Question: I am trying to display average vacation days and sick days for 3 periods.
So far I have this SQL query:
'''
SELECT AVG(VACATIONHOURS) AS 'Vacation hours', AVG(SICKLEAVEHOURS) AS 'SICK DAYS'
FROM HUMANRESOURCES.EMPLOYEE E
WHERE E.BIRTHDATE BETWEEN '01-01-1960' AND '12-31-1969'
UNION ALL
SELECT AVG(VACATIONHOURS) AS 'VACATION', AVG(SICKLEAVEHOURS) AS 'SICK DAYS'
FROM HUMANRESOURCES.EMPLOYEE E
WHERE E.BIRTHDATE BETWEEN '01-01-1970' AND '12-31-1979'
UNION ALL
SELECT AVG(VACATIONHOURS) AS 'VACATION', AVG(SICKLEAVEHOURS) AS 'SICK DAYS'
FROM HUMANRESOURCES.EMPLOYEE E
WHERE E.BIRTHDATE BETWEEN '01-01-1980' AND '12-31-1989'
;
'''
My output only has 2 columns sick and vacation day and 3 rows under with numbers.

My question is how to add a 3rd column that will show years?
I need that for report builder, so I can represent that information correctly
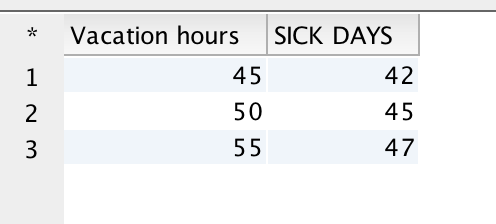
Answer: I hope you are looking to add the year in the where clause then just add max(years)
'''
SELECT AVG(VACATIONHOURS) AS 'Vacation hours',
AVG(SICKLEAVEHOURS) AS 'SICK DAYS',
max('1960 to 1969')
FROM HUMANRESOURCES.EMPLOYEE E
WHERE E.BIRTHDATE BETWEEN '01-01-1960' AND '12-31-1969'
'''